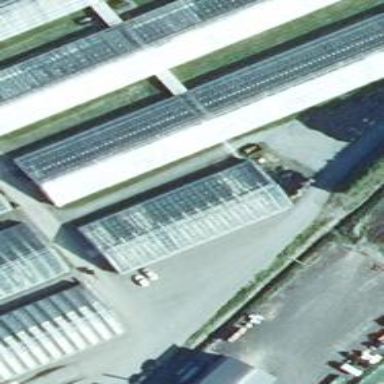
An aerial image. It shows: Greenhouse.